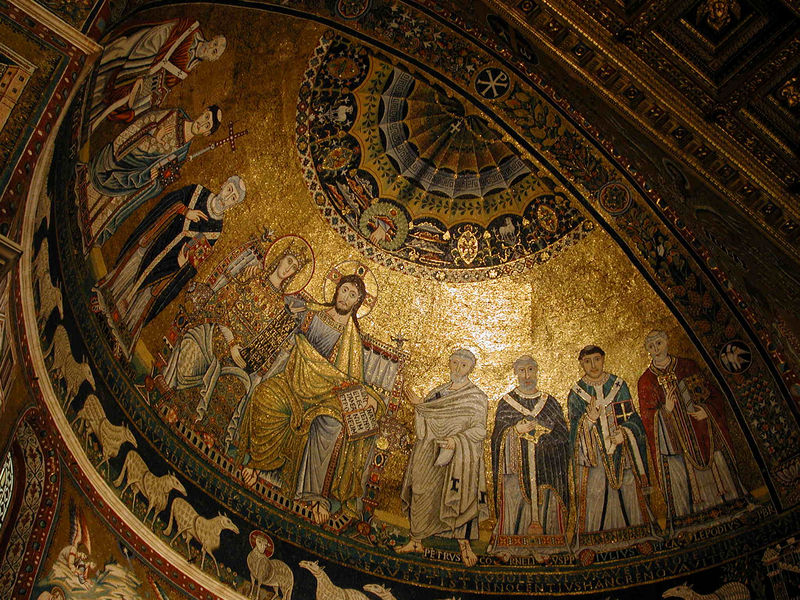
Titel: Santa Maria in Trastevere, Rom
Standort: Rom, S. Maria in Trastevere (EU - I - Latium)
Schlagwörter: gott, männer, malerei, ornament, kirche, gold, decke, krone, kuppel, thron, schaf, kreuz, kunst, heiligenschein, christus, jesus, romanik, kapelle, königin, heilige, deckengemälde, jünger, maria, petrus, christentum, apostel, propheten, orthodox, schafte, mttergottes